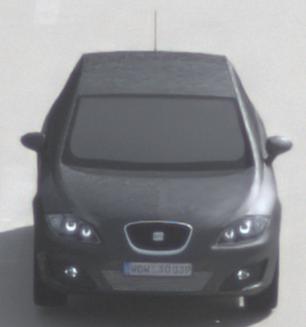
Make: SEAT
Model: Leon 1.4
Detailed model: Leon (1P)
Model produced from: 2009/04
Model produced until: 2010/08
Doors: 5
Color: gray
Road condition: dry road
Daytime: morning or afternoon
Contrast: low contrast